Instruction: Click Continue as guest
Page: checkout
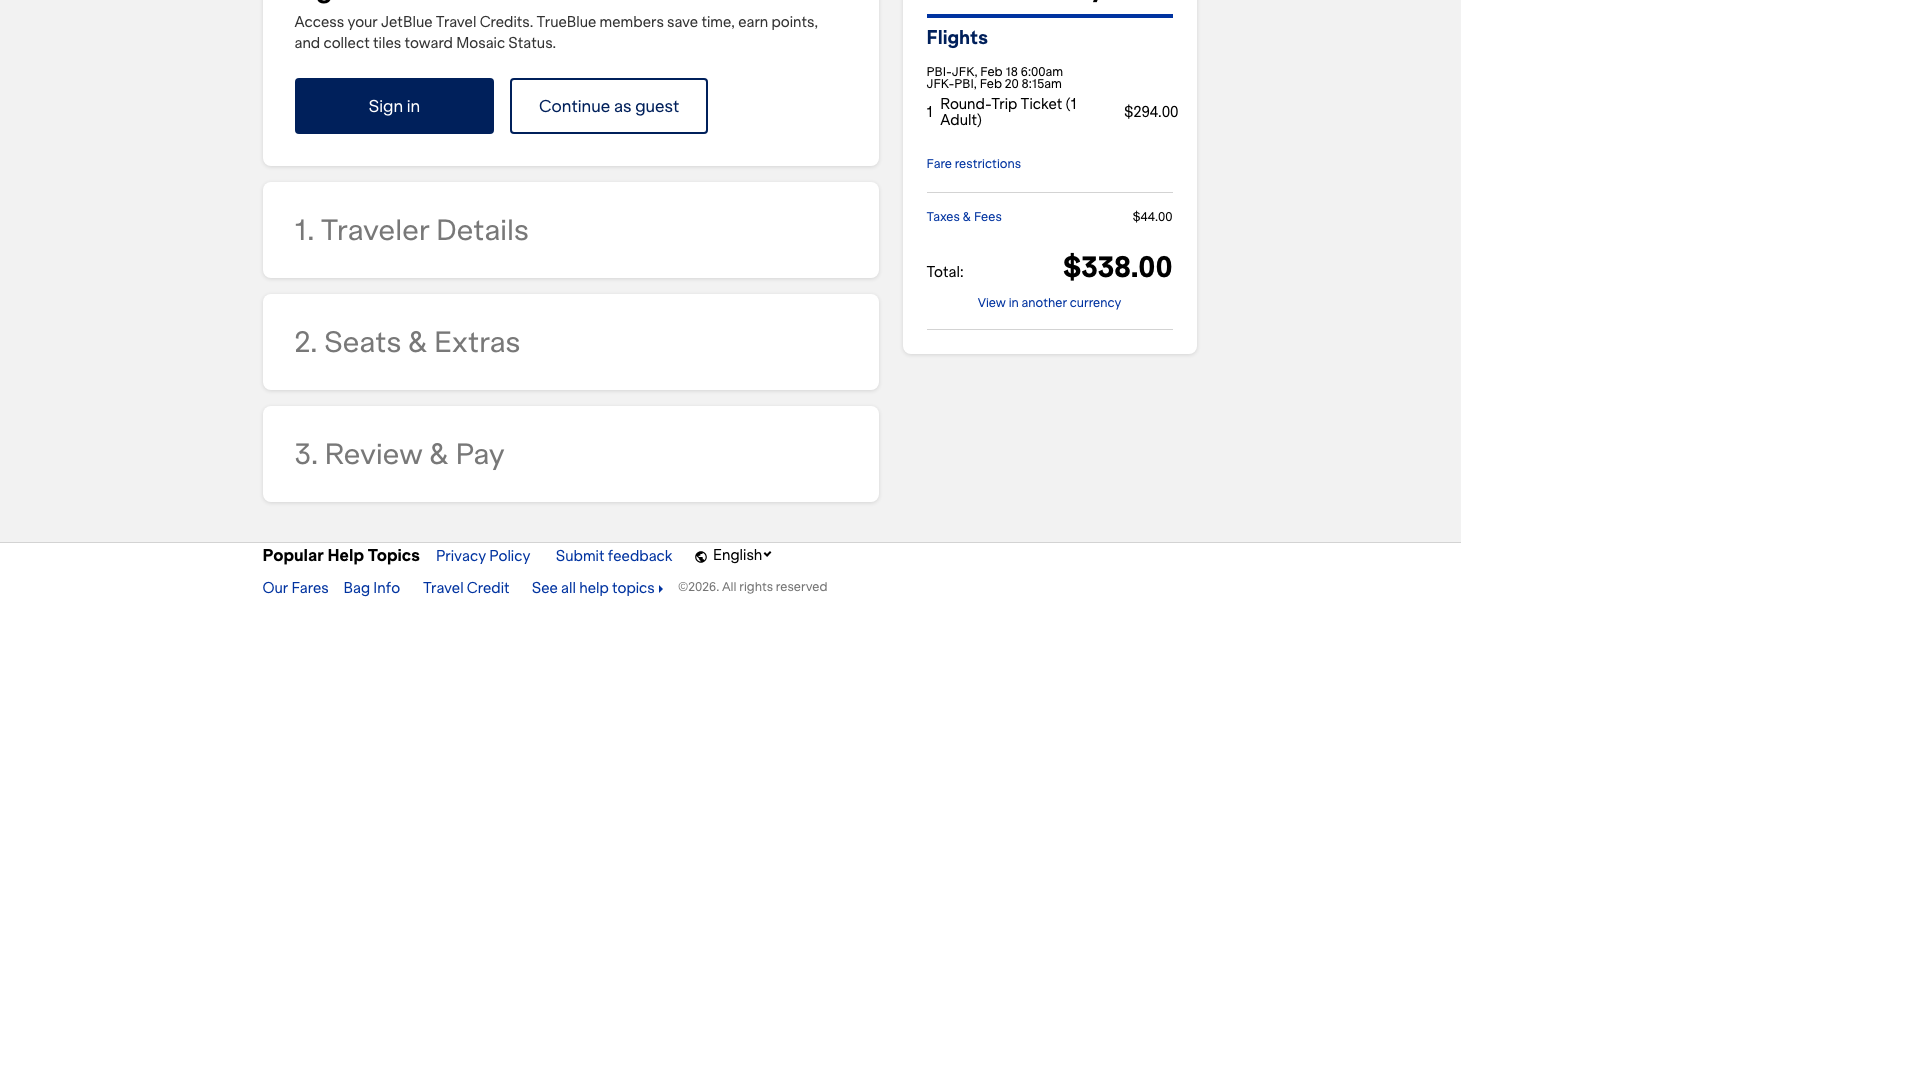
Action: click